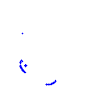
Particle: kaon